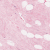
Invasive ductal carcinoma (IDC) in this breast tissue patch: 0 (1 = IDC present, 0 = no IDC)